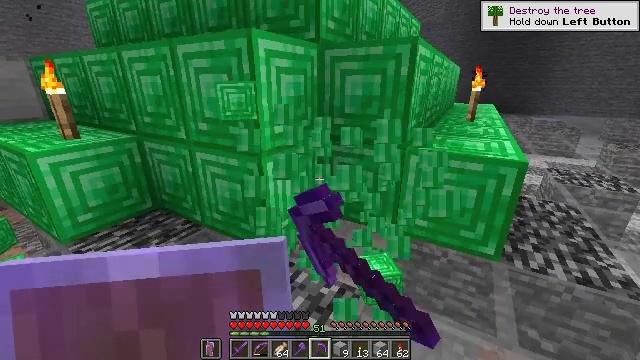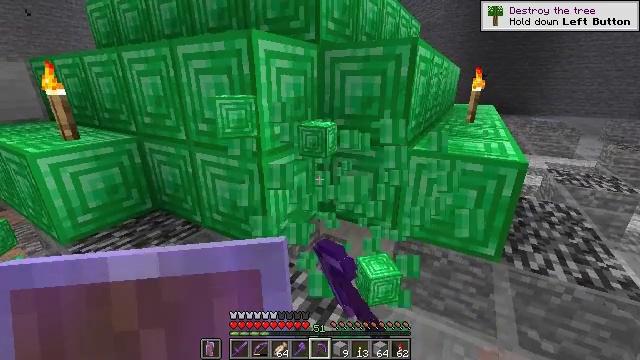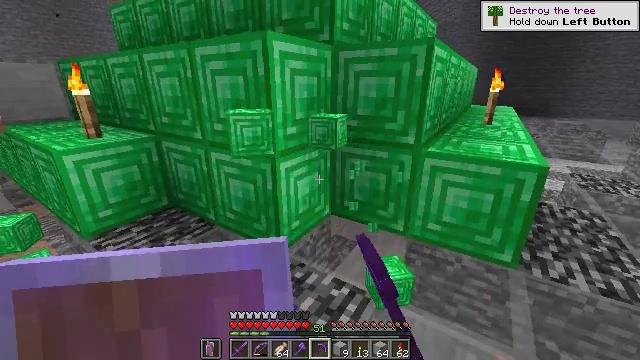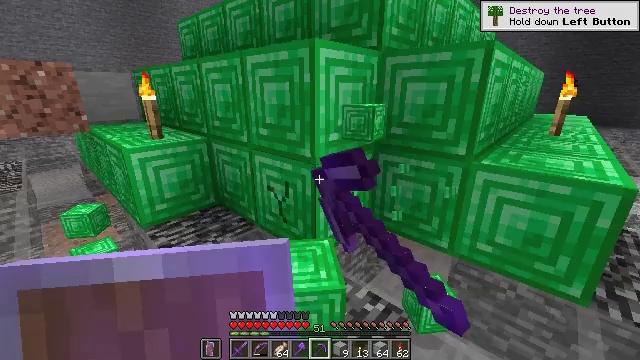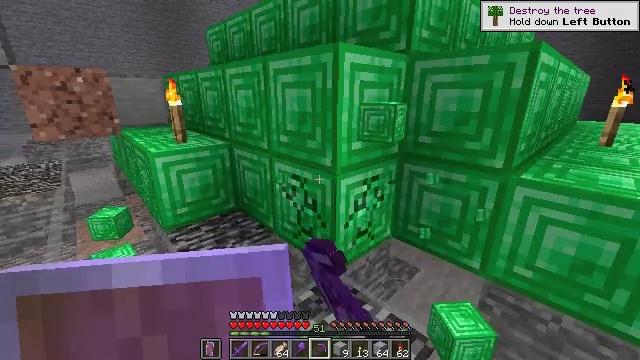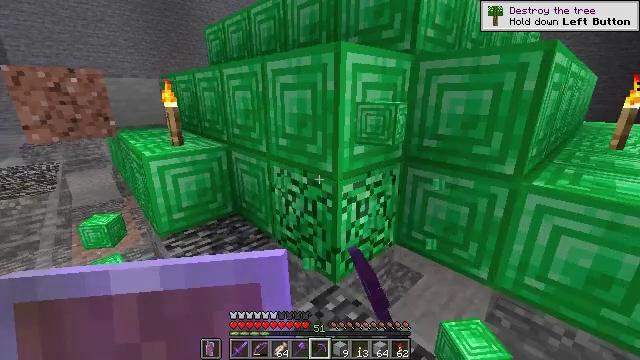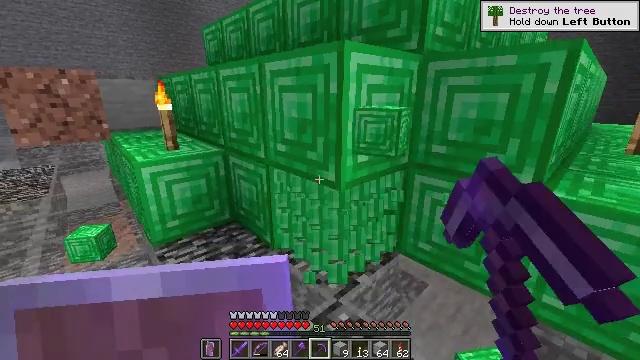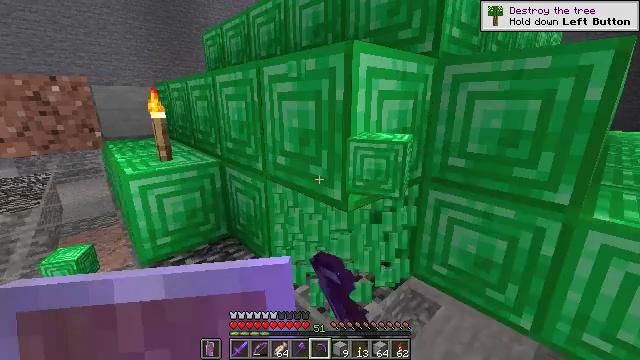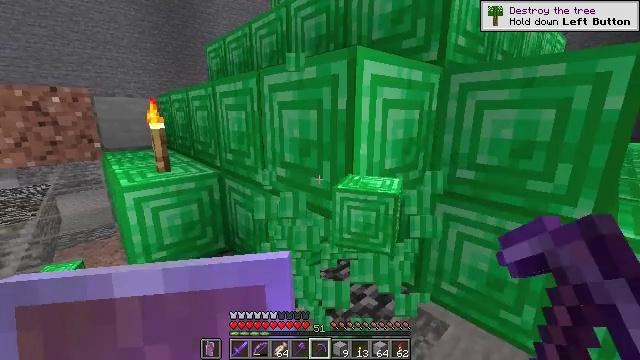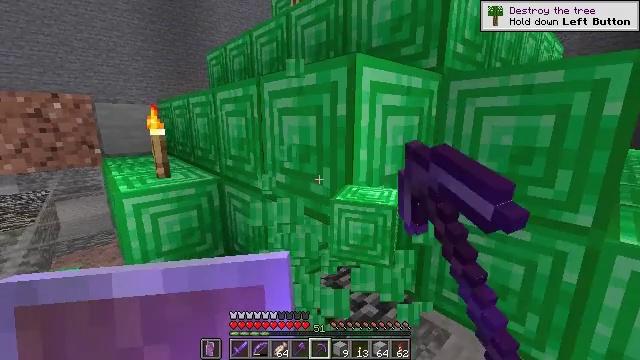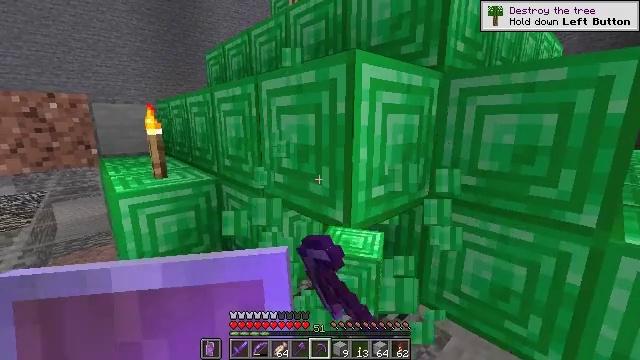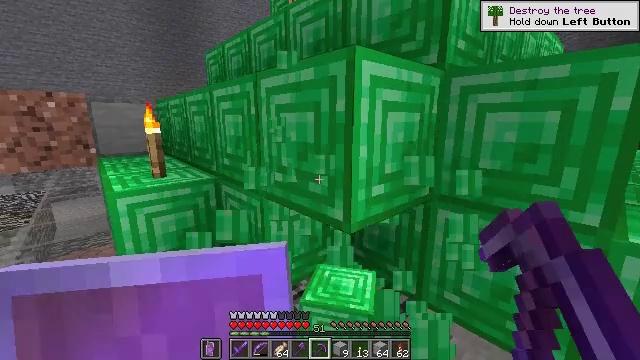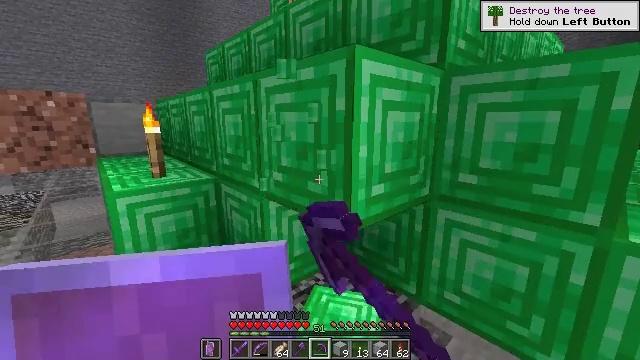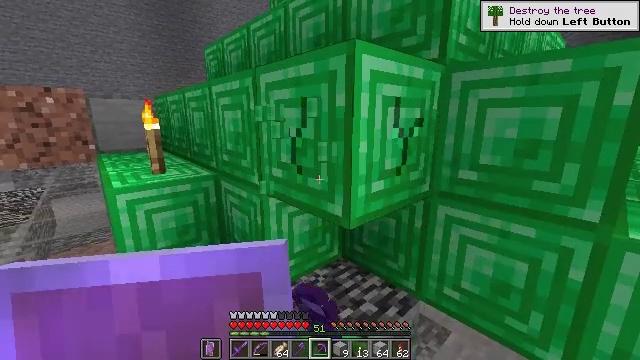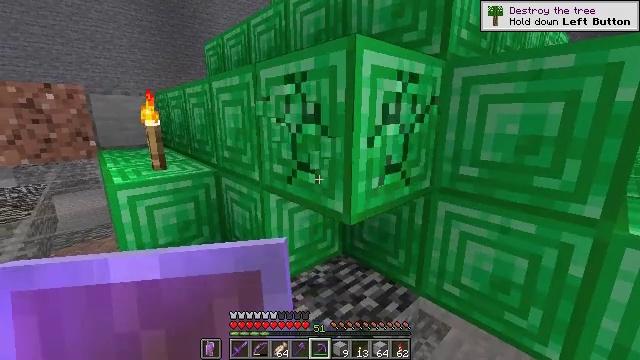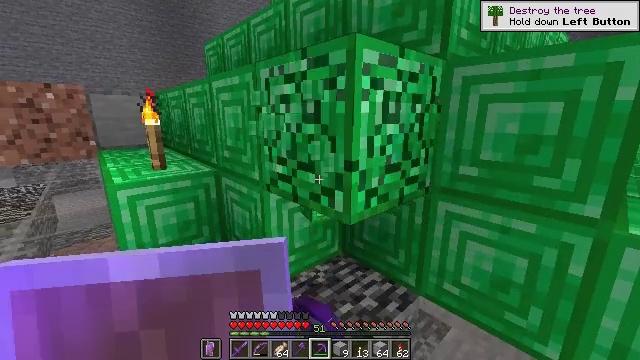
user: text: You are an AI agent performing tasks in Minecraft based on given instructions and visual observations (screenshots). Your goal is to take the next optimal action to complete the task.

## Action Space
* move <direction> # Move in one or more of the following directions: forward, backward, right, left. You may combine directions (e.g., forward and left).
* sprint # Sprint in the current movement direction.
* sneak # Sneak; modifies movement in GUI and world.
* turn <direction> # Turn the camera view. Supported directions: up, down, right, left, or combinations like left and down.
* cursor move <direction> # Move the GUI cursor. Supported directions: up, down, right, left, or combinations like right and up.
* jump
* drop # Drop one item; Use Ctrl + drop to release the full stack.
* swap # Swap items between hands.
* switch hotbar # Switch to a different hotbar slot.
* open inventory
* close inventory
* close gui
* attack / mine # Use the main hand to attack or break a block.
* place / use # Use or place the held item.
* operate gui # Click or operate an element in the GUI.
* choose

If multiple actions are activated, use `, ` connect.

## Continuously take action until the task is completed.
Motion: motion action
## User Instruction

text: Harvest the emerald block.
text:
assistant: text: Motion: attack / mine
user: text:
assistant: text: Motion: turn left, attack / mine
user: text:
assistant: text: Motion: move forward, turn left and up, attack / mine
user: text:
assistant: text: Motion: move forward, turn left, attack / mine
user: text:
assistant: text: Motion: move forward, attack / mine
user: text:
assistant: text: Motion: move forward, attack / mine
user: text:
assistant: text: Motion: turn up, attack / mine
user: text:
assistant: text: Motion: turn up, attack / mine
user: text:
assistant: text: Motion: turn up, attack / mine
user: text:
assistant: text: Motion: attack / mine
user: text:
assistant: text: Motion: attack / mine
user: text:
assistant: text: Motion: attack / mine
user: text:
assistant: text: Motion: attack / mine
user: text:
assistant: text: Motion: attack / mine
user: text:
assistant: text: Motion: attack / mine
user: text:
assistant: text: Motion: attack / mine
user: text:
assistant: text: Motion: attack / mine
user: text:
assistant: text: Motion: attack / mine
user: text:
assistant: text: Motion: attack / mine
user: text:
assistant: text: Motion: attack / mine
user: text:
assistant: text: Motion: turn left, attack / mine
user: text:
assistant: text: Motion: turn left, attack / mine
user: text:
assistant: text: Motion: turn left, attack / mine
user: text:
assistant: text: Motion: turn left, attack / mine
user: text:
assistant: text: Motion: attack / mine
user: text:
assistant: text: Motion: attack / mine
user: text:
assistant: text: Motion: attack / mine
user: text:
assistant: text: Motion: attack / mine
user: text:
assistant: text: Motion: turn up, attack / mine
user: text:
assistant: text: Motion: attack / mine